Question:
I have a layout similar to the capture. The green rectangles are placed in horizontal scrollers and when the user touches one, another activity is launched. The blue rectangles are other layers, like the horizontal scrollers.
My problem: when the user touches a green rectangle, I need to know in which RED rectangle the touched green rectangle is placed in.
Is there any easy way to get a particular ancestor of a view? I would like to be able to add and remove more "blue rectangles", so I don't want something like 'view.getParent().getParent().getParent()' .
Thanks!
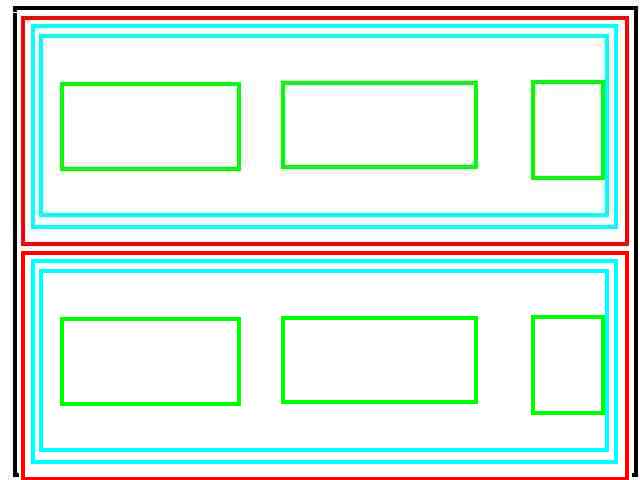
Answer: Two ways,
Simpler one:
Set the red ones as tag to all the child it contains, now when a child receive Touch you can easily figure out who is the parent among red, by getTag method.
Little Complex but cooler:
a. Maintain a list of all the red view
b. Implement on Touch on green one
c. Get the x,y when you receive touch
d. Once you receive Touch, loop through list of red view, getting Hit Rect for each red view, once you get the hit rect, just check if it contains ur received x,y. Once you found match return. Wollah you have your parent view.
Hope it help.